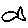
Label: fish